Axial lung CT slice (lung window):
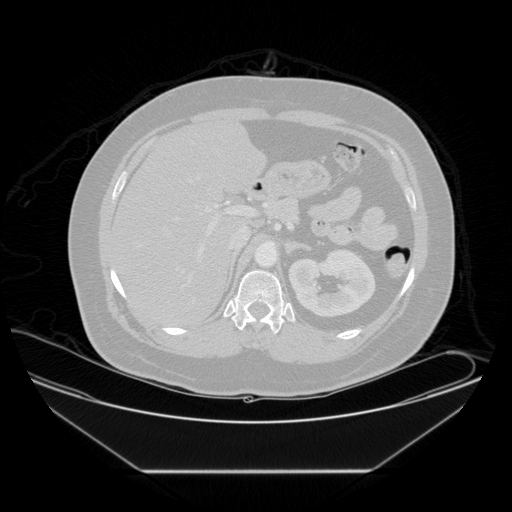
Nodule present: no